Question: I want to make a pop view as the pic shows below (in the red box):

I find the UIPopOverController can make the pop view, but it looks like a table (scroll vertically). It doesn't look like the right-left section style as the pic shows above. I am wondering if this is another IOS API? Or it is totally custom made?
Show me any clue , thanks!
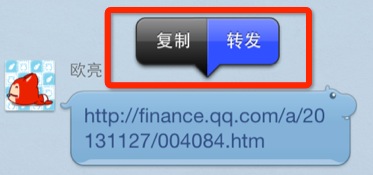
Answer: The menu you are referring to is controlled by the <URL>.
Customise the menu items like:
'''
UIMenuItem *menuItem = [[UIMenuItem alloc] initWithTitle:@"Do Something"
action:@selector(aSelector:)];
[[UIMenuController sharedMenuController] setMenuItems: @[menuItem]];
'''
You will have to implement 'canPerformAction:withSender:' in a custom view class.
<URL> has a nice article.